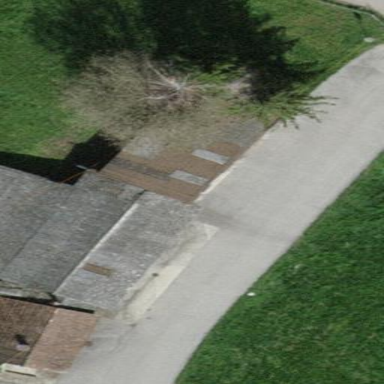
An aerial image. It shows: View of roof of building.